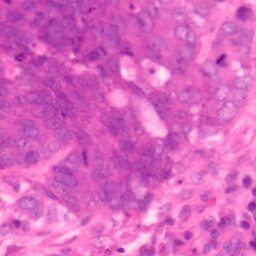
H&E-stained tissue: Colon